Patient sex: F
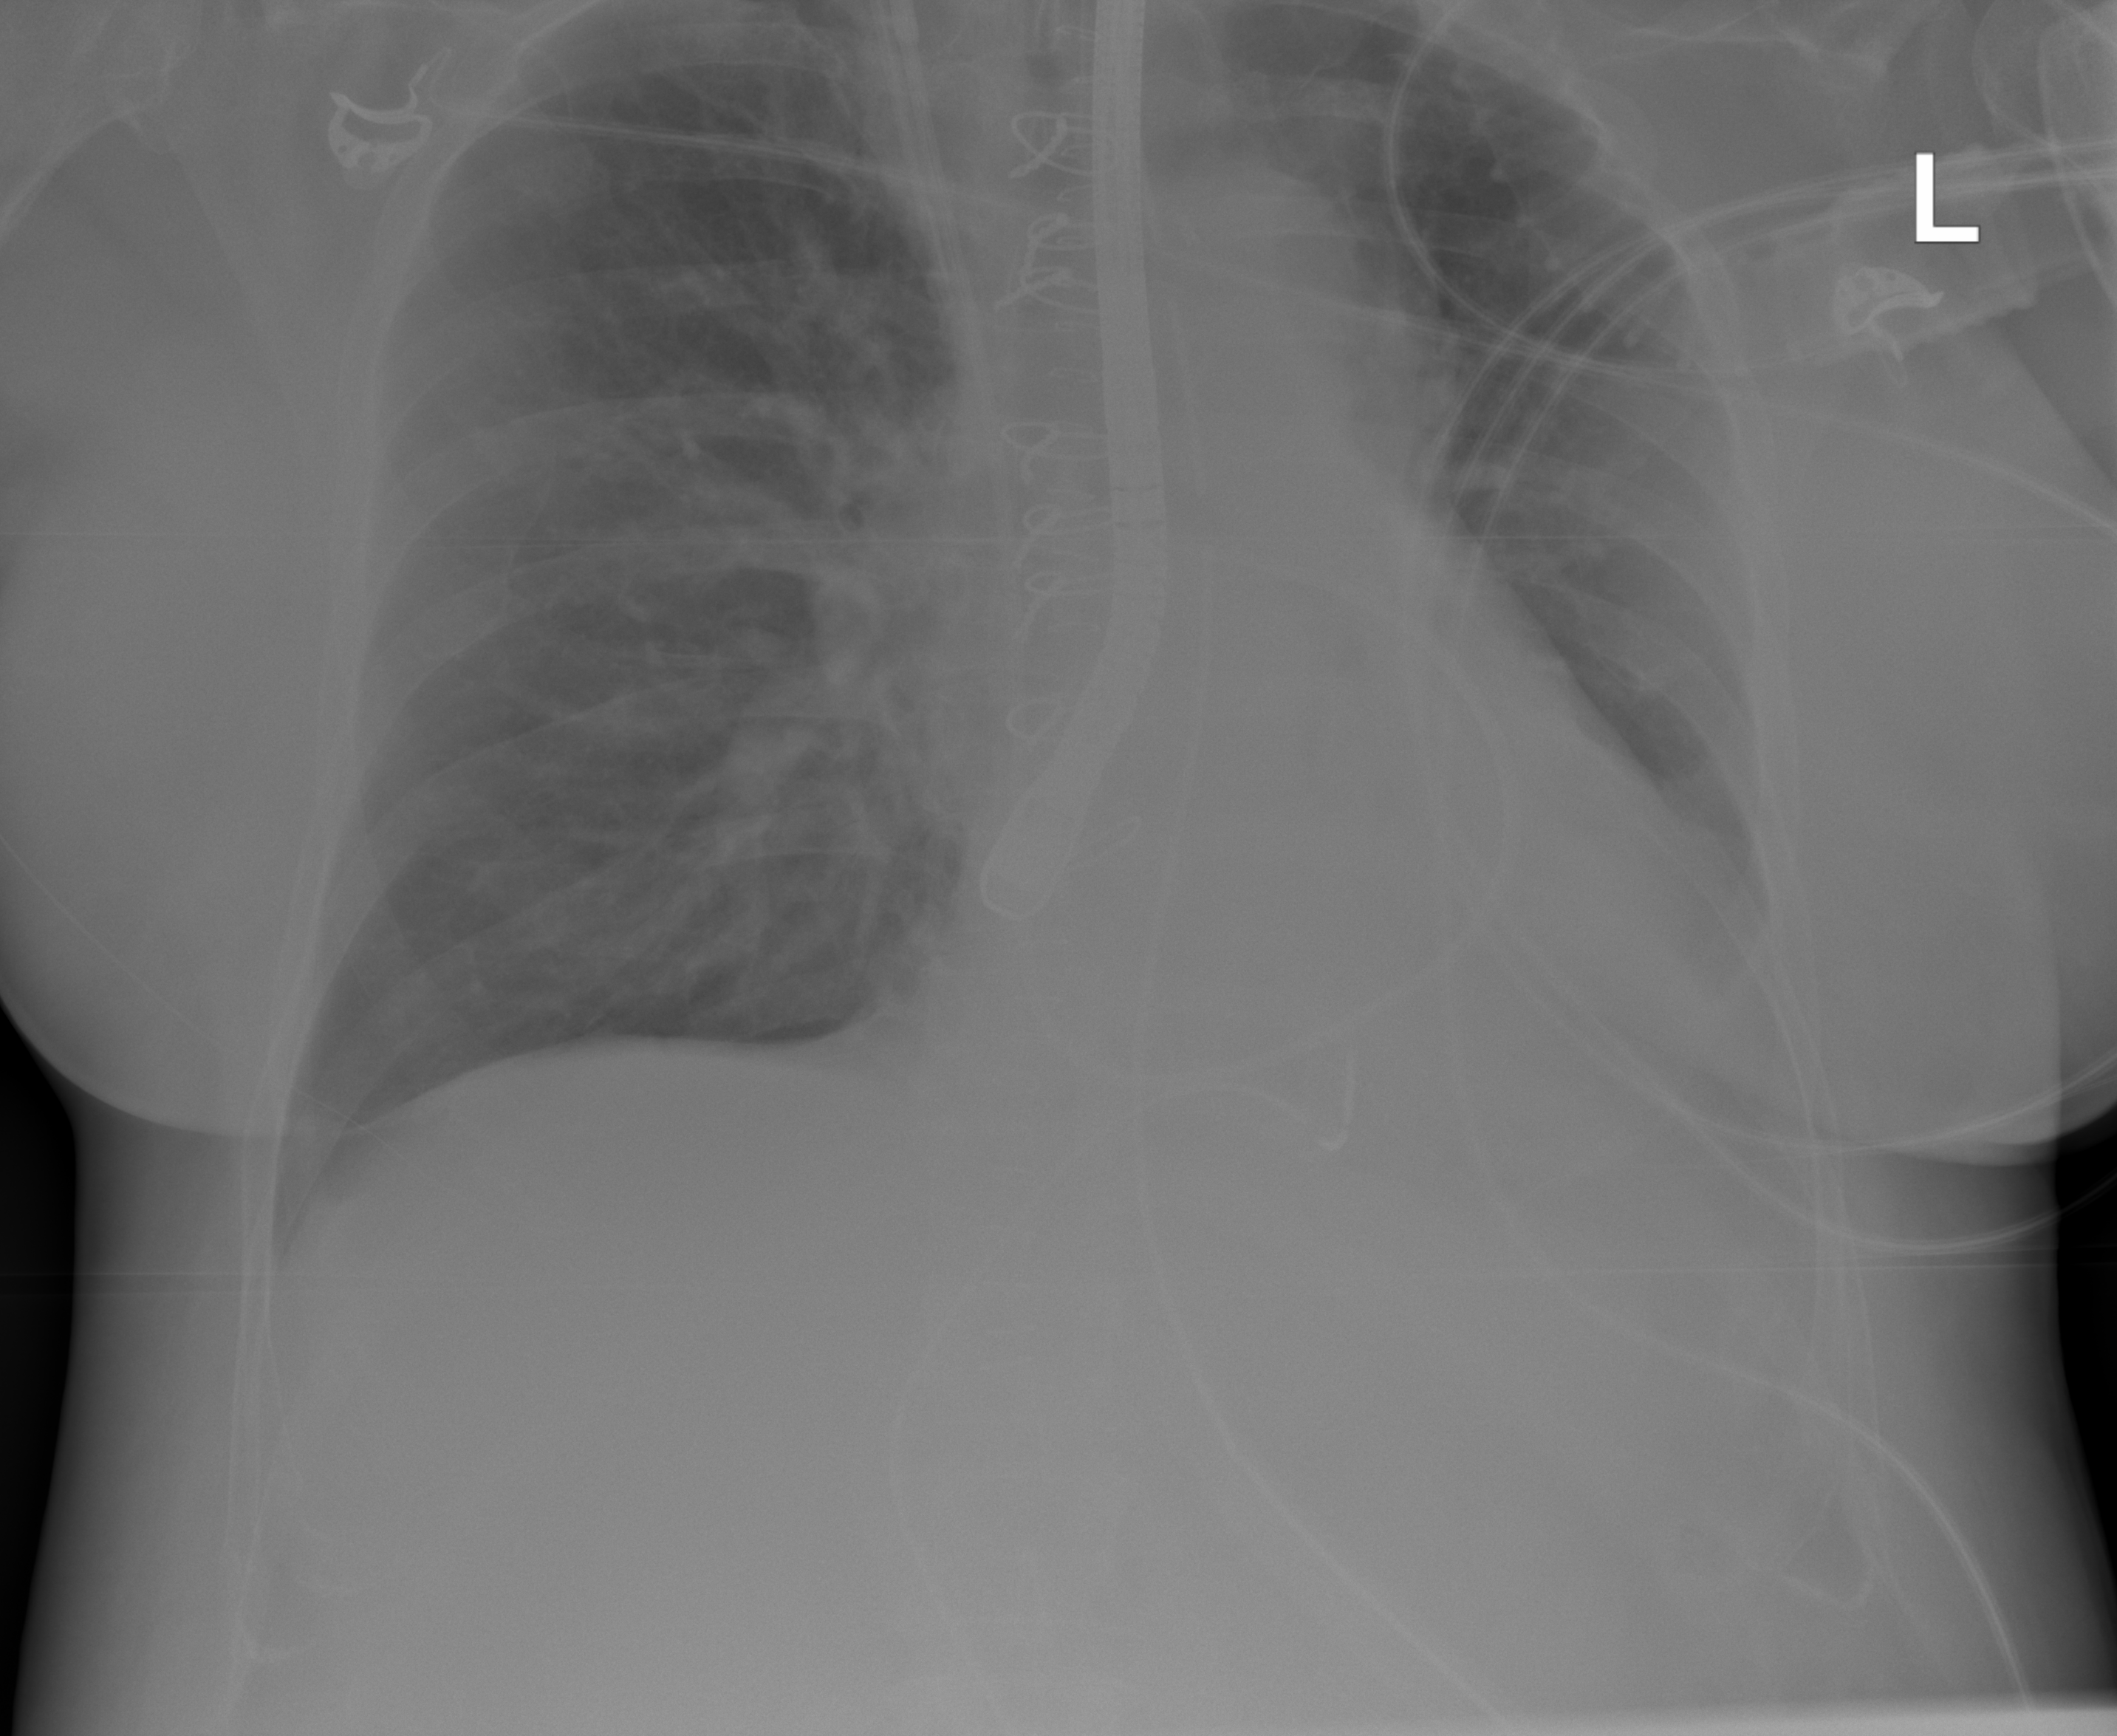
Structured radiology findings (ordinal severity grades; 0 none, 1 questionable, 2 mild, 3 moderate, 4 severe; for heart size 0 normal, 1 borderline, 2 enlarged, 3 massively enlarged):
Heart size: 0
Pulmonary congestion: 0
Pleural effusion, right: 0
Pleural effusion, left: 2
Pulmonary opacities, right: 0
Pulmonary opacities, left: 0
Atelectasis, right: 0
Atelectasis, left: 2